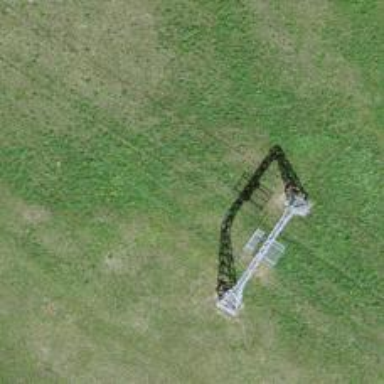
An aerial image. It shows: Pylon used for aerialway.